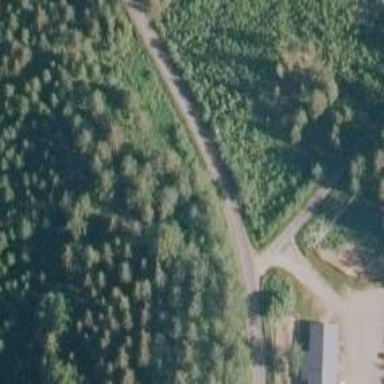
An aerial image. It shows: Unclassified road.